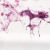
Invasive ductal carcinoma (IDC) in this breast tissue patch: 0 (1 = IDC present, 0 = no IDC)